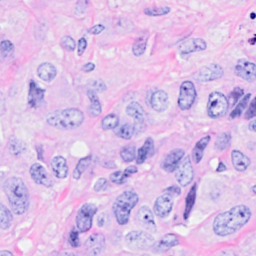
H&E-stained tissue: Breast